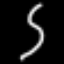
Label: squiggle